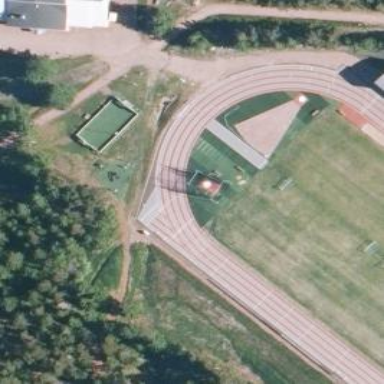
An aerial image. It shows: Track located within leisure land area.